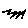
Label: zigzag